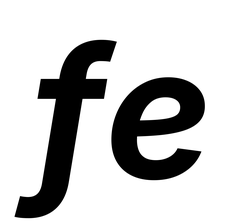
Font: Inter-Italic_Bold_Italic